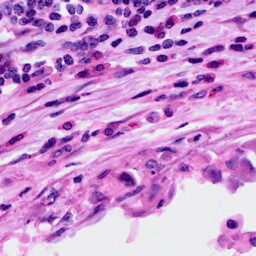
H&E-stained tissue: Cervix